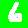
Digit: 6